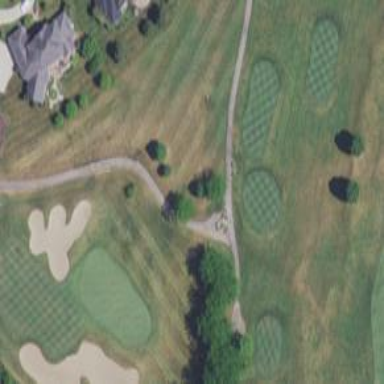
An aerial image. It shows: Service road used as golf cart path.